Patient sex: F
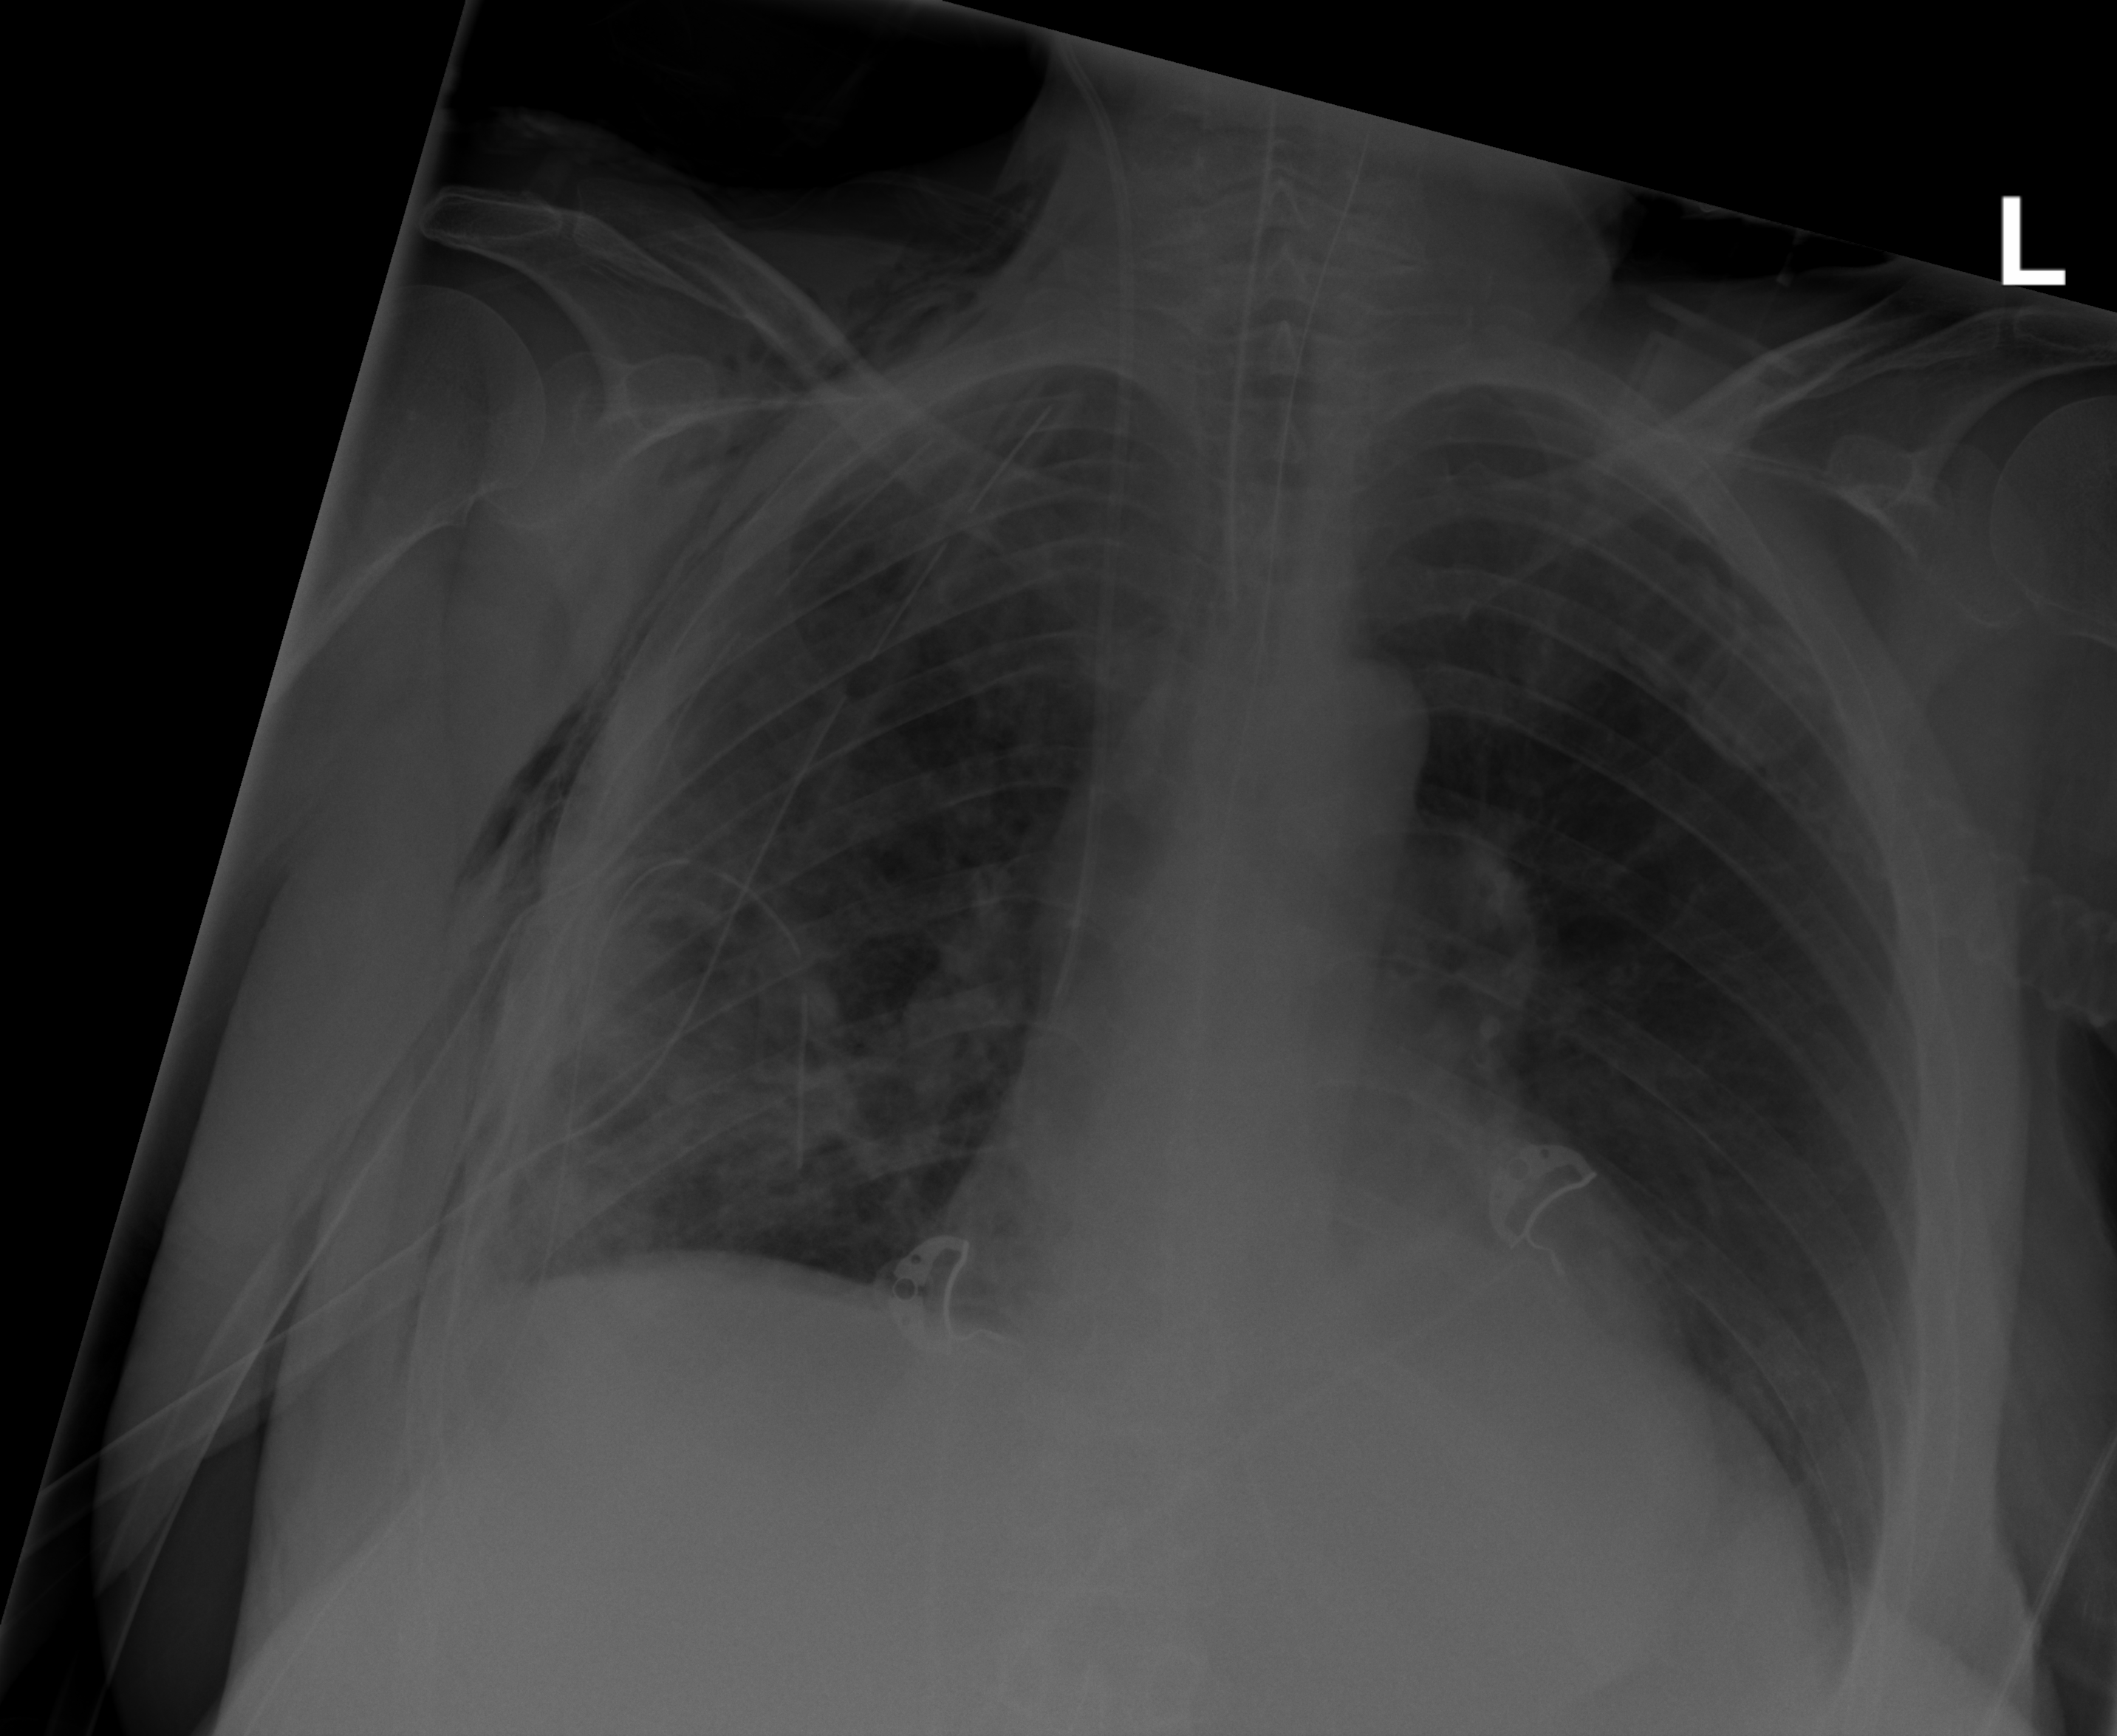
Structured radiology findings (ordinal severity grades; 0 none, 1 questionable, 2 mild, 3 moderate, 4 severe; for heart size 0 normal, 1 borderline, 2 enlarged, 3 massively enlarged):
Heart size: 1
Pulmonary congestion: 0
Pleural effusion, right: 2
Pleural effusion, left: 0
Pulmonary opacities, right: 2
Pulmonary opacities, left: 0
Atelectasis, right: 3
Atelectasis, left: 2